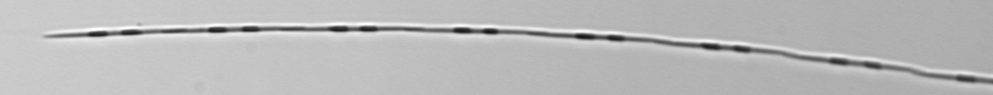
Label: Pseudo-nitzschia